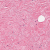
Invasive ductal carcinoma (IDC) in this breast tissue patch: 0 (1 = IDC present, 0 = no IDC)